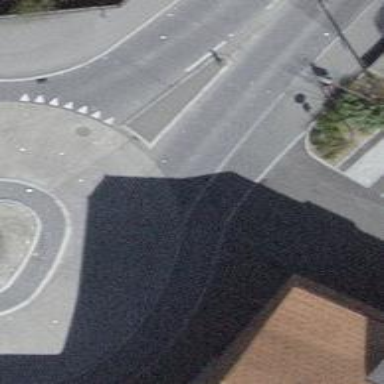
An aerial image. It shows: Unmarked road crossing.